Question: I'm having an odd issue here where an AJAX call on a site I'm developing is returning all the html markup of whatever page I'm currently on as you can see here. This function should merely return a zip code from a database for the state and city the user chooses.

I'm using Paul Irish's HTML5 Boilerplate and Modernizr on this site to make cross browser compatibility development easier. Although I've used these before with no issues, I'm starting to think that I'm having some kind of javaScript conflict with one of the scripts that HTML5 Boilerplate uses.
Here's the js:
'''
function getCitiesFromState(state, select)
{
if (window.XMLHttpRequest)
{
x = new XMLHttpRequest();
}
else
{
x = new ActiveXObject("Microsoft.XMLHTTP");
}
var ran = Math.round((new Date()).getTime() / 1000),
terms = "state="+state+'&r='+ran, loader;
x.open("POST", "inc/ajax/cities-from-state.php", true);
x.setRequestHeader('Content-type', 'application/x-www-form-urlencoded');
x.onreadystatechange = function()
{
select == 'fcity'
? loader = 'fzip-loader'
: loader = 'tzip-loader';
$('#' + loader).show();
if (x.readyState==4 && x.status==200)
{
$('#' + select).html(x.responseText);
$('#' + loader).hide();
}
}
x.send(terms);
}
'''
I do know jQuery has extensive AJAX functionality, but I always try to understand the underlying technology behind my code before using a library or shorthand to make it easier.
Here's the php:
'''
<?php
include 'db.class2.php';
$DB = new DB_MySql;
$DB->connect();
$state = $_POST['state'];
$q = $DB->query("
SELECT DISTINCT 'city', 'zip_code'
FROM 'usa_master'
WHERE 'state' = '".addslashes($state)."'
GROUP BY 'city'
ORDER BY 'population' DESC LIMIT 0, 150"
);
$count = 0;
while($r = $DB->fetch_assoc($q))
{
$city[] = $r['city'];
$zips[$count] = $r['zip_code'];
if (4 == strlen($zips[$count]))
{
$zips[$count] = '0' . $zips[$count];
}
$count++;
}
array_multisort($city, $zips);
echo '<option value="" selected="selected">Select City</option>';
$size = sizeof($city);
for($x=0; $x<$size; $x++)
{
echo '<option class="city_list" value="'.$zips[$x].'">'.$city[$x].'</option>';
}
$DB->close();
?>
'''
On a side note, I'm noticing occasionally(maybe every 10th time I refresh) that I'm getting random jQuery related javaScript errors, having to do with a jQueryUI datepicker I'm using. I'm thinking there's a correlation here that I'm missing.
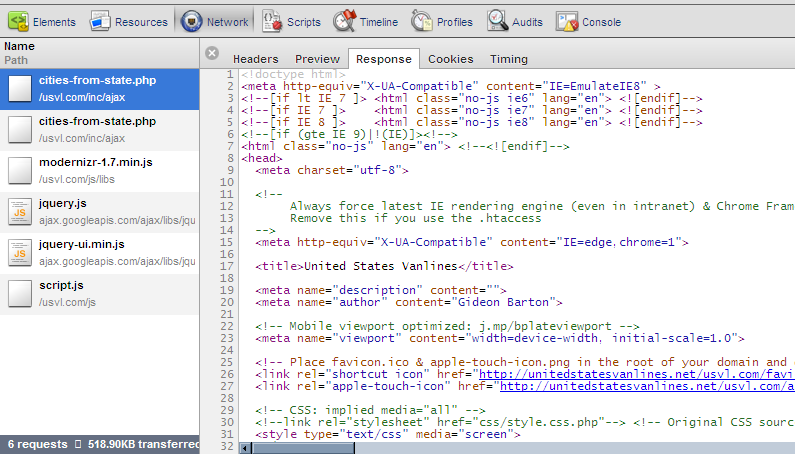
Answer: @Diodeus that's what it is. I coded all my javaScript first while templating this new site but I just recently coded the navigation structure and apparently this .htaccess rule ('RewriteRule ^(.*).php template.php?page=$1 [NC]') is redirecting my AJAX request to the 404 page I serve. Thanks!